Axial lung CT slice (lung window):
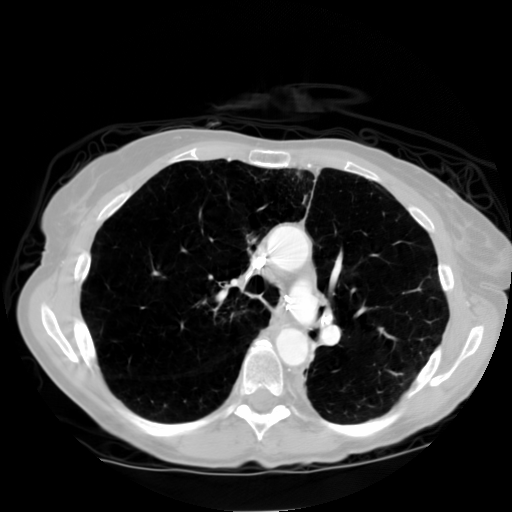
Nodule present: no